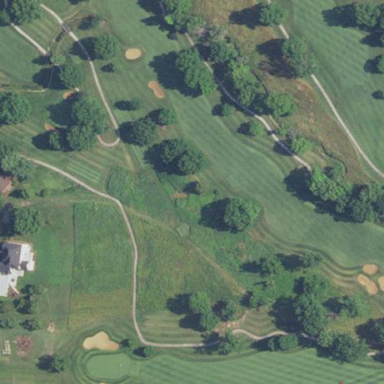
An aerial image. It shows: Golf fairway surrounded by grass.